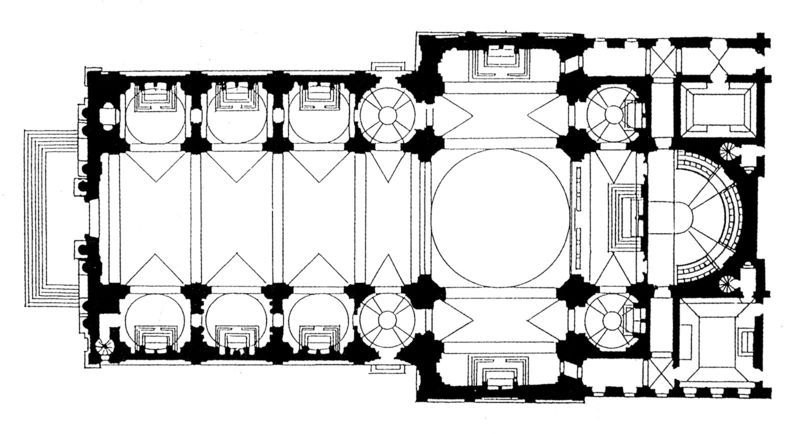
Titel: Rom, S. Andrea della Valle
Künstler: Carlo Rainaldi
Standort: Rom, S. Andrea della Valle (EU - I - Latium)
Schlagwörter: weiß, fenster, schwarz, säulen, wand, kirche, joche, kuppel, treppen, stufen, wände, treppenstufen, gewölbe, altar, kathedrale, langhaus, portal, kirchenschiff, dreischiffig, langschiff, querhaus, apsis, romanik, chor, kapelle, plan, grund, joch, tonne, riss, grundriss, tonnengewölbe, kapellen, vierung, vierungsturm, querschiff, treppentürme, altäre, gewölbefenster, #kapellen, vierjochig